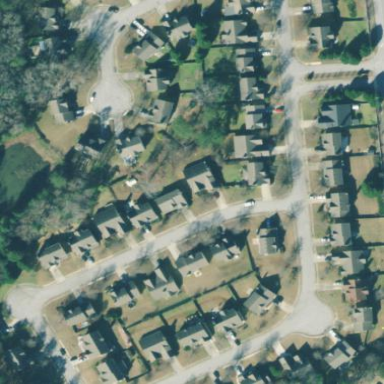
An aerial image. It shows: Residential area consisting of single-family homes.